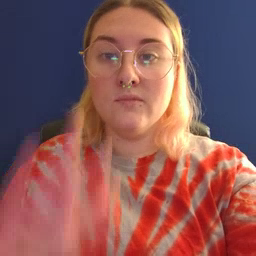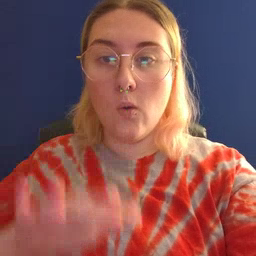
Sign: snow